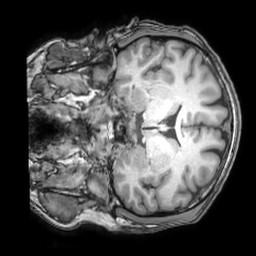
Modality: T1w
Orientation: coronal
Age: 33
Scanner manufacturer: philips
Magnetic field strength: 3 T
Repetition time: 0.007 s
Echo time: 0.003501 s